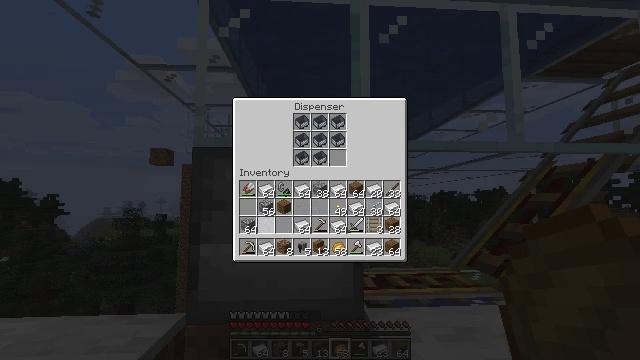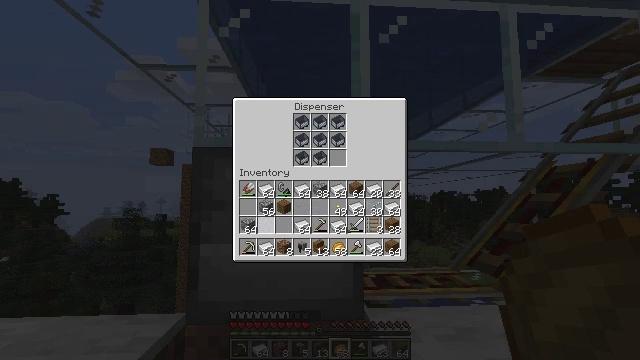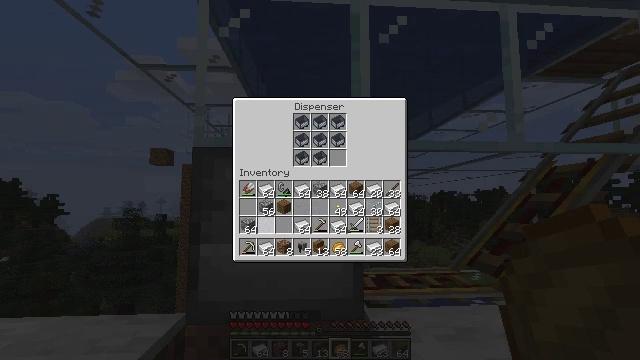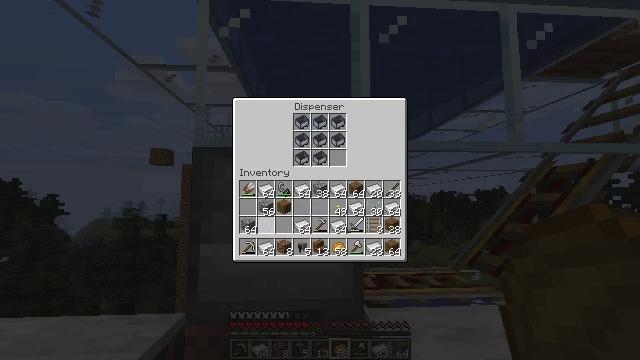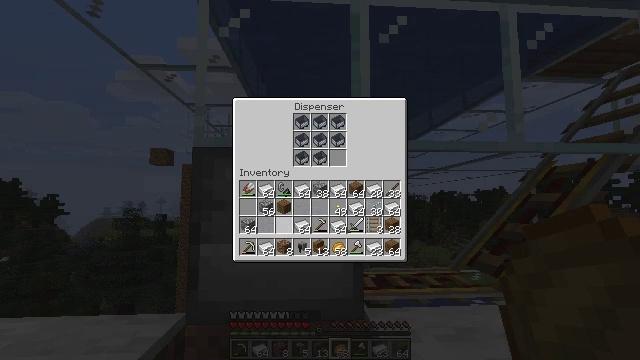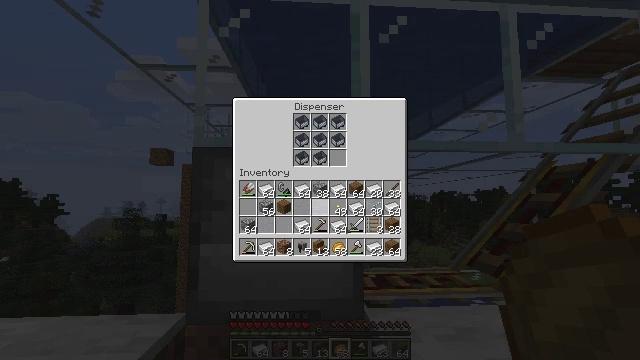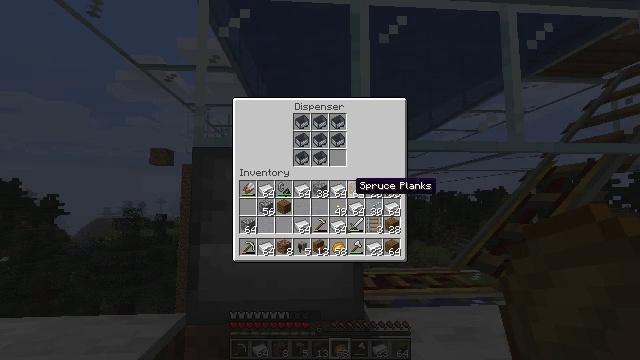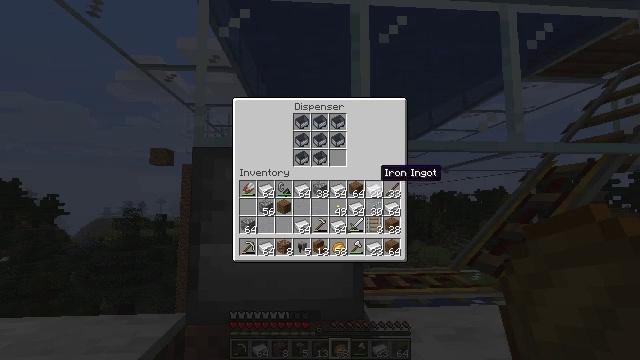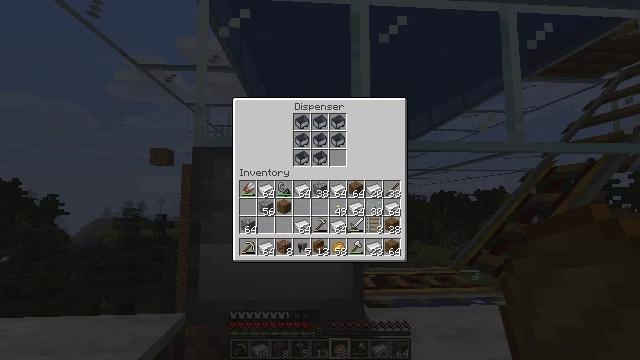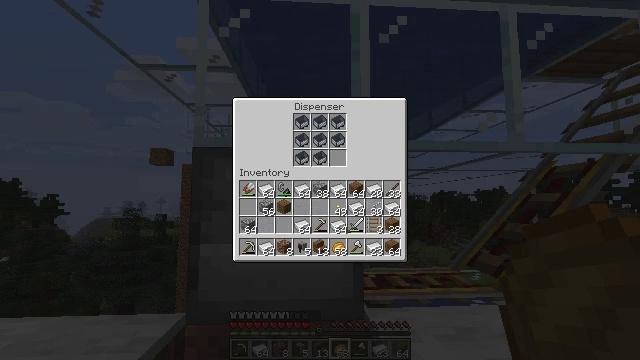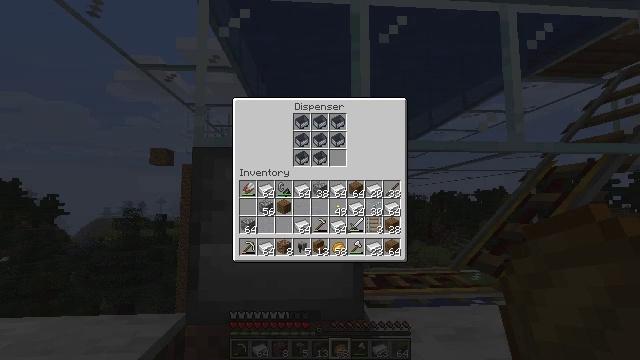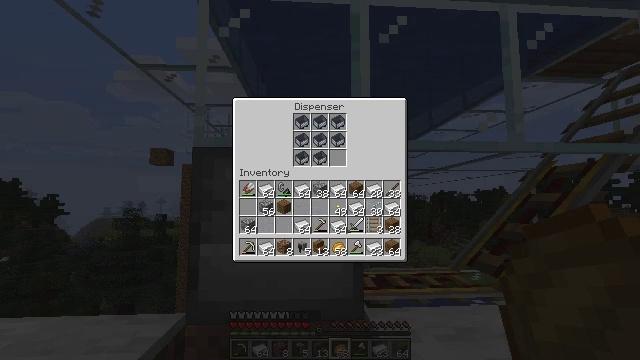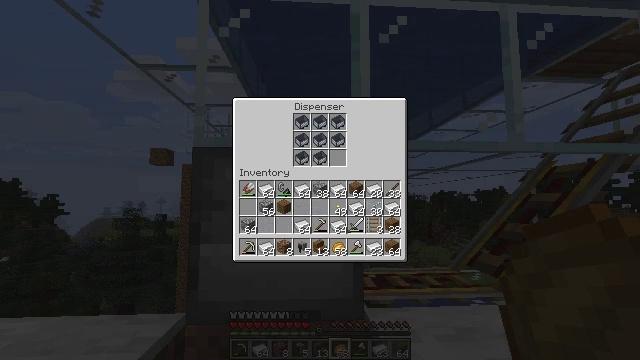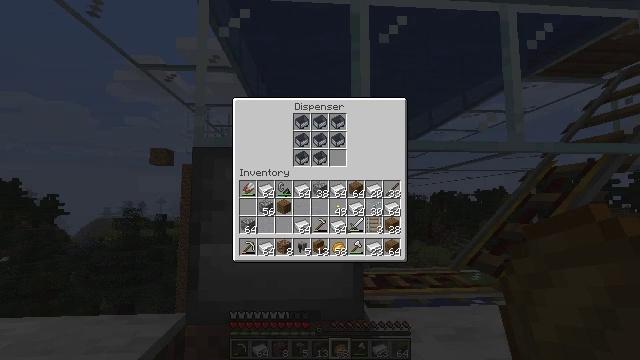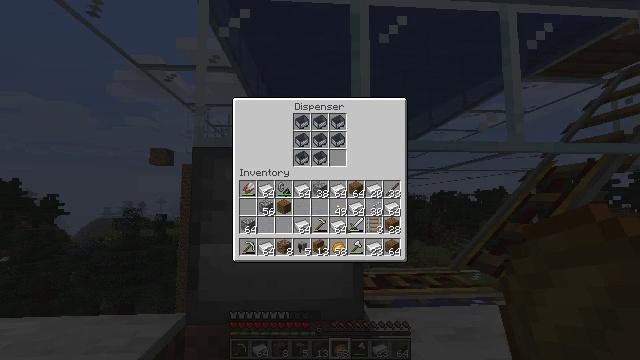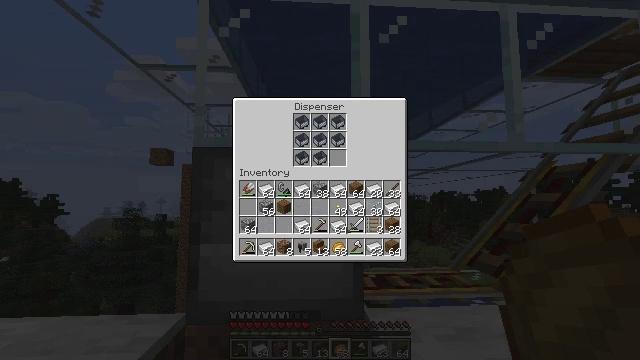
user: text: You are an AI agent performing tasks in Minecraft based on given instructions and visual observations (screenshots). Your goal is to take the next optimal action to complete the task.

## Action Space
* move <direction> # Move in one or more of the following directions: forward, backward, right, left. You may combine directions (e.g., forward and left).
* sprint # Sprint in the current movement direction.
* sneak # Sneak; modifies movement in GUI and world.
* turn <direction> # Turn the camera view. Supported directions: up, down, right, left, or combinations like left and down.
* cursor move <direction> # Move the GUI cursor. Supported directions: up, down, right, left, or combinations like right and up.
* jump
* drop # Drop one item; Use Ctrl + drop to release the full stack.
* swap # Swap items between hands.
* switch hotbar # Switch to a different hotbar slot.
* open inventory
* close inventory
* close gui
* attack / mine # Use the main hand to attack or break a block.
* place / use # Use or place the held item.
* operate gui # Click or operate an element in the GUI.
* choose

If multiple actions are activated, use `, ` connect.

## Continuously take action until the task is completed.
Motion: motion action
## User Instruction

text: Retrieve the smithing table you placed.
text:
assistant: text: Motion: sneak, operate gui
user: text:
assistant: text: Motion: sneak
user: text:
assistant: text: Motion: sneak
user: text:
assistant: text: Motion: sneak, cursor move right
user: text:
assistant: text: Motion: sneak, cursor move right and up
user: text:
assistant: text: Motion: sneak, cursor move right and up
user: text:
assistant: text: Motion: sneak, cursor move right and up
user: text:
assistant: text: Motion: sneak, cursor move right and up
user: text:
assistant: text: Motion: cursor move right and up
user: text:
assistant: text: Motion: cursor move up
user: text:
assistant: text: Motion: no_op
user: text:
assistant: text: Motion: no_op
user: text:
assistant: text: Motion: operate gui
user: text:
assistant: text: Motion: operate gui
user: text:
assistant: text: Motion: operate gui
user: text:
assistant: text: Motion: operate gui
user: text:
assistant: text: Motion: no_op
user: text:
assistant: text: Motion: no_op
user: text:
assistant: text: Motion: no_op
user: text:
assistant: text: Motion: no_op
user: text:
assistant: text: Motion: close gui
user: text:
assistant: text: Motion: no_op
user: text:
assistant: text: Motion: no_op
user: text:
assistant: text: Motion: turn right
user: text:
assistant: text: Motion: turn right and down
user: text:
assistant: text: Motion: turn right
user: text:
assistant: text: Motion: turn right
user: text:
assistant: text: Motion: turn right
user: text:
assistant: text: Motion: no_op
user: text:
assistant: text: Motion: no_op